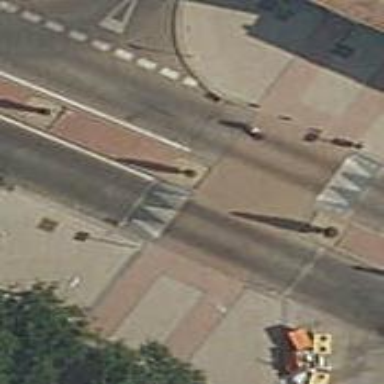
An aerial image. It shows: Uncontrolled zebra crossing with table for traffic calming.